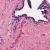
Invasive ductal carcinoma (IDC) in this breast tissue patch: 0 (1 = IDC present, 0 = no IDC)